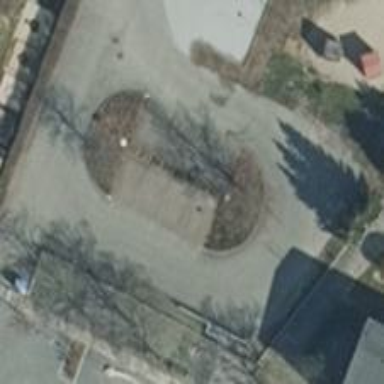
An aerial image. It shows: Parking area with concrete surface.